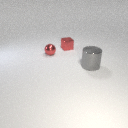
small red metal sphere to the left of large gray metal cylinder